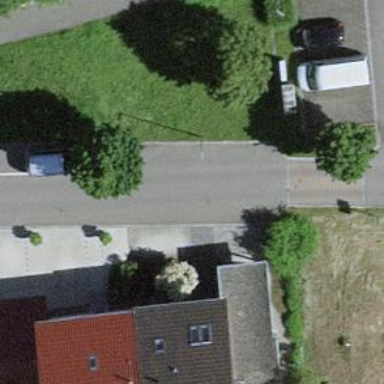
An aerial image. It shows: Living street.